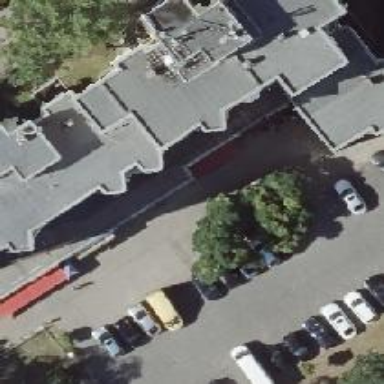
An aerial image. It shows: Restaurant.